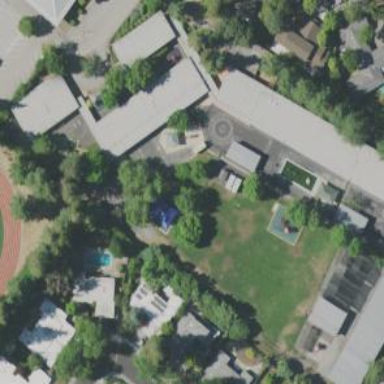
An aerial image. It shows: Schoolyard with asphalt surface.